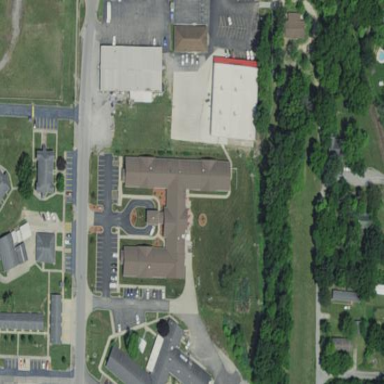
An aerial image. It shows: Nursing home building.